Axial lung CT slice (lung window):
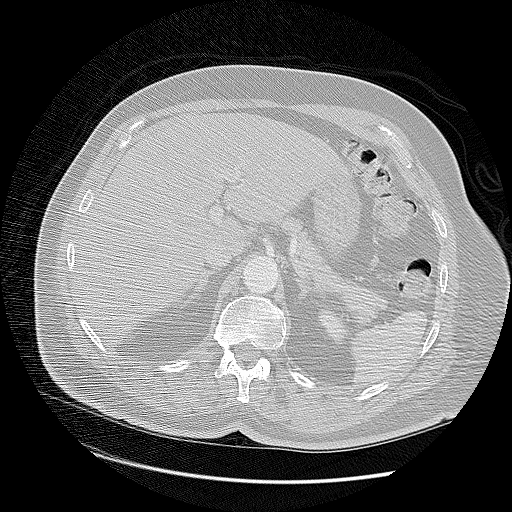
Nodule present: no